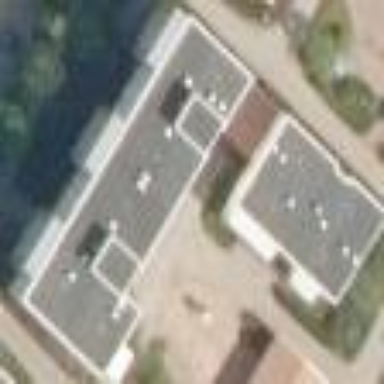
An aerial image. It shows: Residential apartments building.